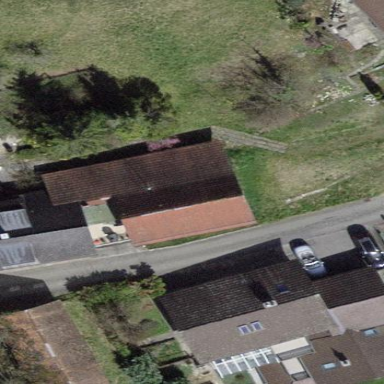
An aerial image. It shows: Building with tile roof.